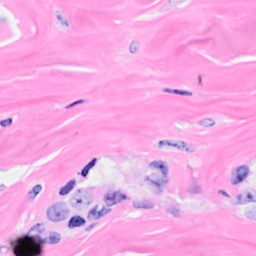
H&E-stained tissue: Breast